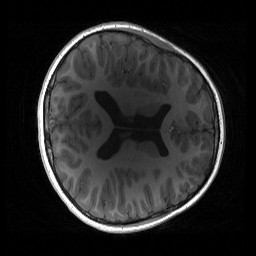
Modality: T1w
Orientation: axial
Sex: male
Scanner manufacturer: siemens
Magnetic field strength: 3 T
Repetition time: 1.9 s
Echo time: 0.00243 s